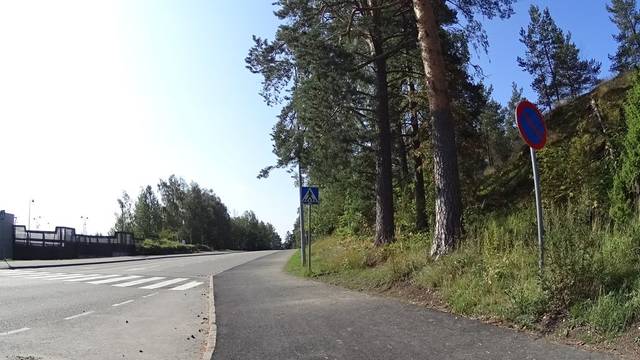
Region: Finland
Coordinates: 60.281, 24.875